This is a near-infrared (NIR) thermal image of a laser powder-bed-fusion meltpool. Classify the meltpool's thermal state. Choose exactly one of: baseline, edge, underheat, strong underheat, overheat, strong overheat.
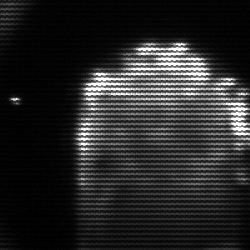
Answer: baseline